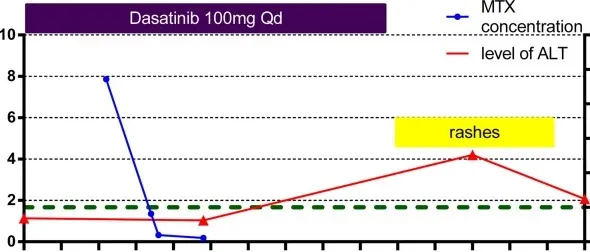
Clinical presentation of the patient during the second course of HD-MTX. MTX concentrations were monitored closely at 44, 68, 72, and 96 h after MTX infusion until the target level was reached. Skin toxicity appeared at day 8, with the highest level of serum ALT appearing day 10 after HD-MTX infusion. Dasatinib was withdrawn at the onset of rashes.
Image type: pathology (immunostaining)